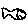
Label: fish